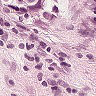
Metastatic tissue present: yes